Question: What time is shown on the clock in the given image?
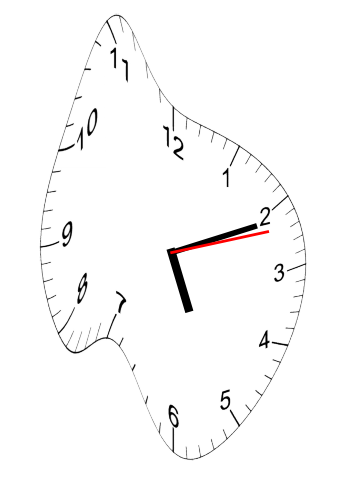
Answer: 05:11:12